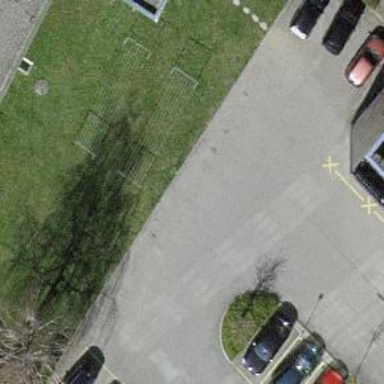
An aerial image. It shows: Parking aisle designated as service road.